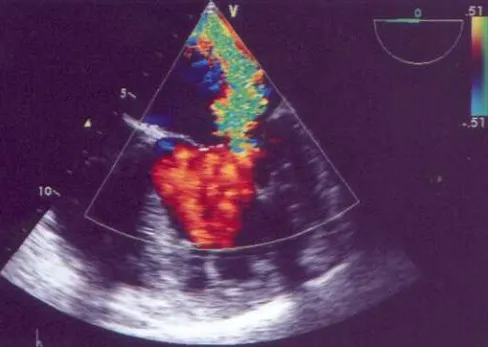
Severe mitral regurgitation.
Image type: radiology (ultrasound)